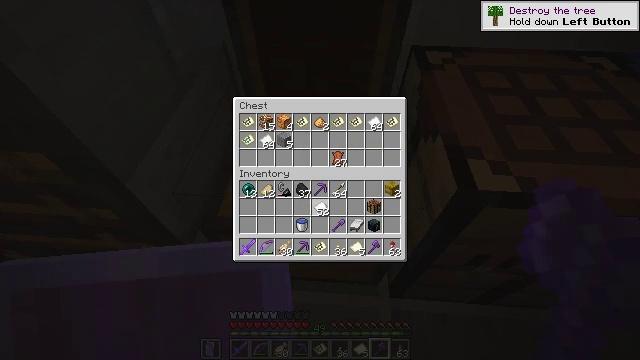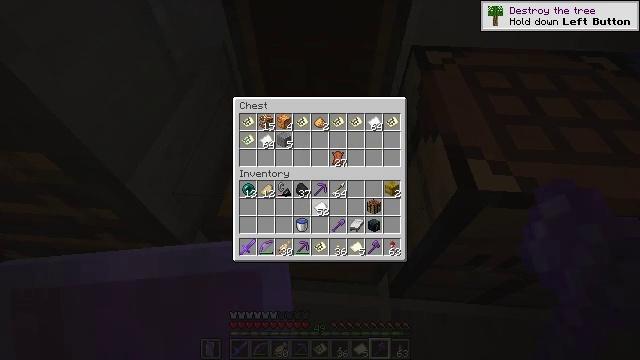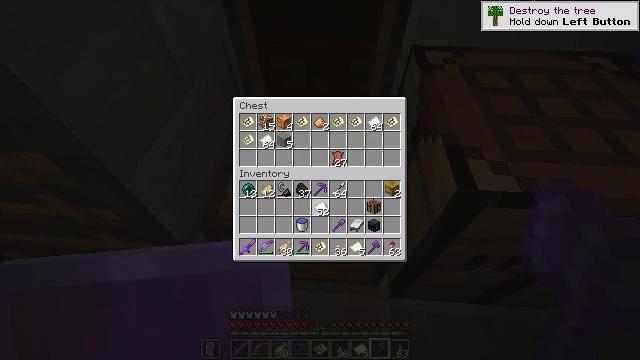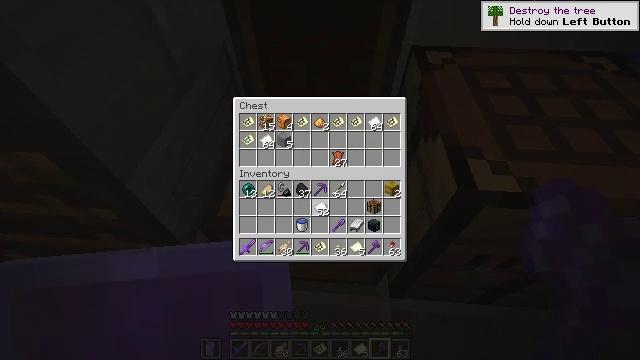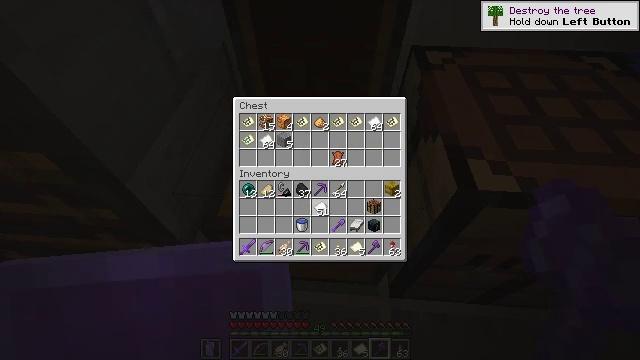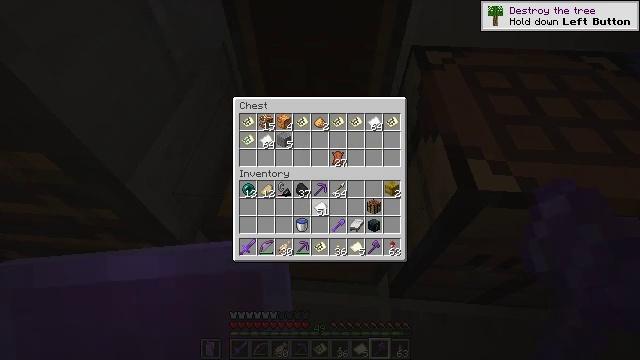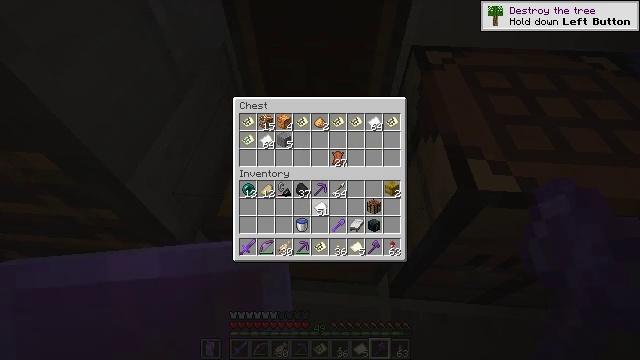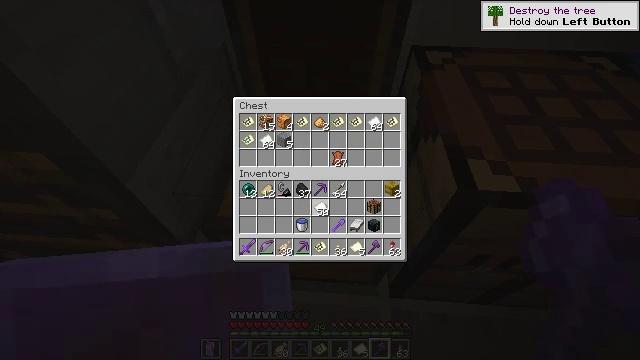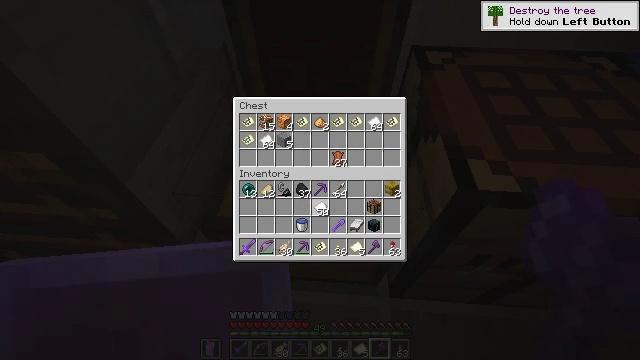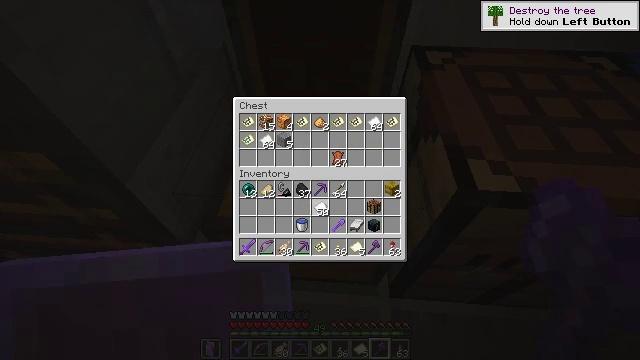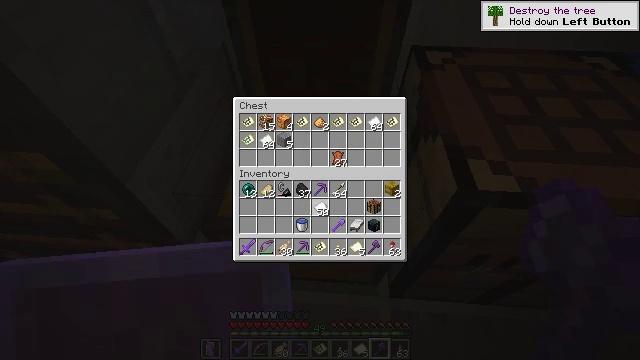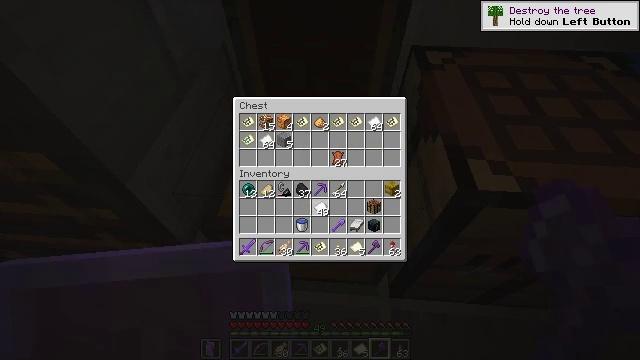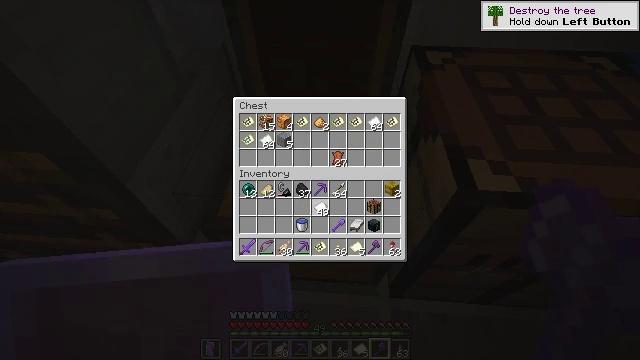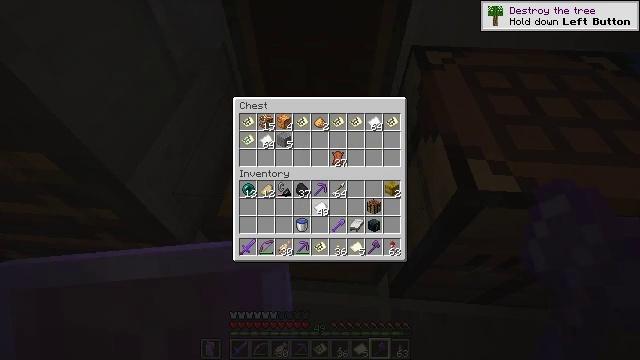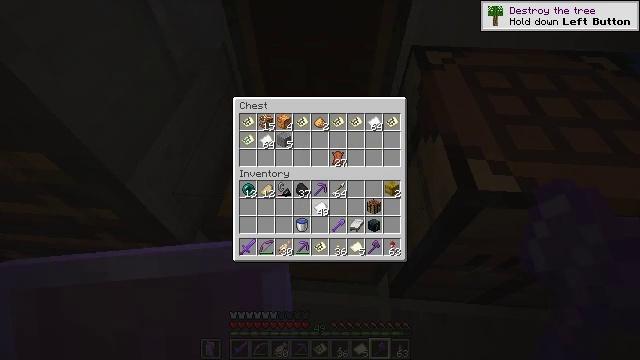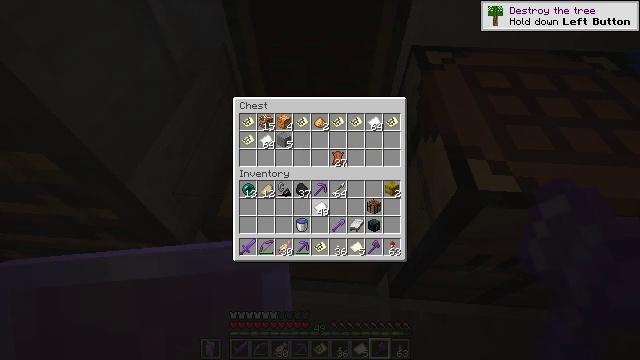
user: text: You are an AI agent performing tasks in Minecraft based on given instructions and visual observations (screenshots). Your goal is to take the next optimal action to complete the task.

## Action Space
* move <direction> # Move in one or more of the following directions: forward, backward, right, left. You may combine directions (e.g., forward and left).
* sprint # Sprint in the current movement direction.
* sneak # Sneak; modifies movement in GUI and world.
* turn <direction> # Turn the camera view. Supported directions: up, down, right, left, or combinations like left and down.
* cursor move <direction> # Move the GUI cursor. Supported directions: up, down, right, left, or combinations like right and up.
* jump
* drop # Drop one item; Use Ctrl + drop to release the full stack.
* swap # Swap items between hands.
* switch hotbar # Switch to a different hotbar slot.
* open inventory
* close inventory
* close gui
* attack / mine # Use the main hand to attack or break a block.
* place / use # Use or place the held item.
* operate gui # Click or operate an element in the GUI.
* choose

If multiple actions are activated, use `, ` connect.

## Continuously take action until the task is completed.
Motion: motion action
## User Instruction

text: Break the cartography table.
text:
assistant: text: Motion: use / place
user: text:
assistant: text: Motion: use / place
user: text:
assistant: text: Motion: use / place
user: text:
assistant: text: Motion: no_op
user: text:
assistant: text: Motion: use / place
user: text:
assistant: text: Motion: use / place
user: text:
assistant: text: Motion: no_op
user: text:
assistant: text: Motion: use / place
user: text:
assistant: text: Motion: use / place
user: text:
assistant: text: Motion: use / place
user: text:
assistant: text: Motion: no_op
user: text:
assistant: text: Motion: use / place
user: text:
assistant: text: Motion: use / place
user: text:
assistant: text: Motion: use / place
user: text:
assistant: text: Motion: use / place
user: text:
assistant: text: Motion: use / place
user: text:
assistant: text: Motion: use / place
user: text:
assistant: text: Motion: no_op
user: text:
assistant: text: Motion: turn right
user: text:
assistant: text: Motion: turn right
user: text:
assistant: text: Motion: no_op
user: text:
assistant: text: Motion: no_op
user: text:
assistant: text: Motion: no_op
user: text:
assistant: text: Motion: no_op
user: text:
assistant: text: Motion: no_op
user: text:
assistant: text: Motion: no_op
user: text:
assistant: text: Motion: no_op
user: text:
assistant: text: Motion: turn left
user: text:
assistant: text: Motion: turn left
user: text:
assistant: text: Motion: no_op